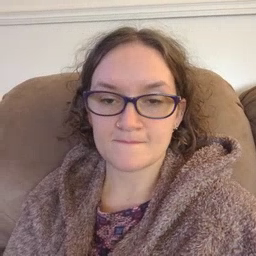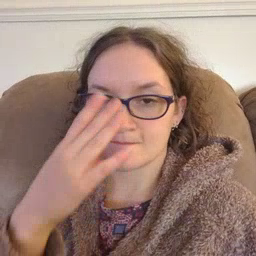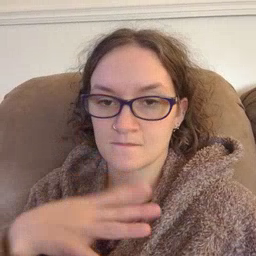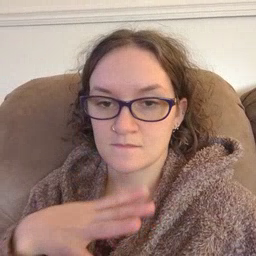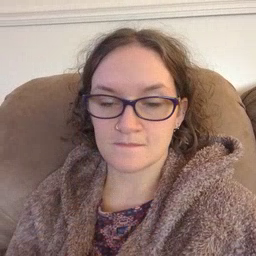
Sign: pajamas